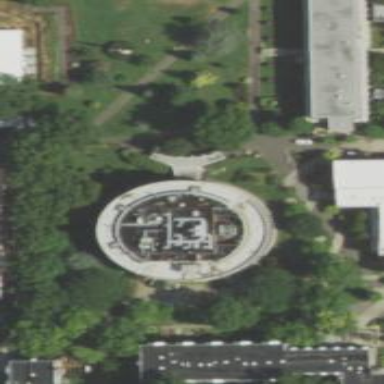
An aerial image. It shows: University building.